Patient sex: M
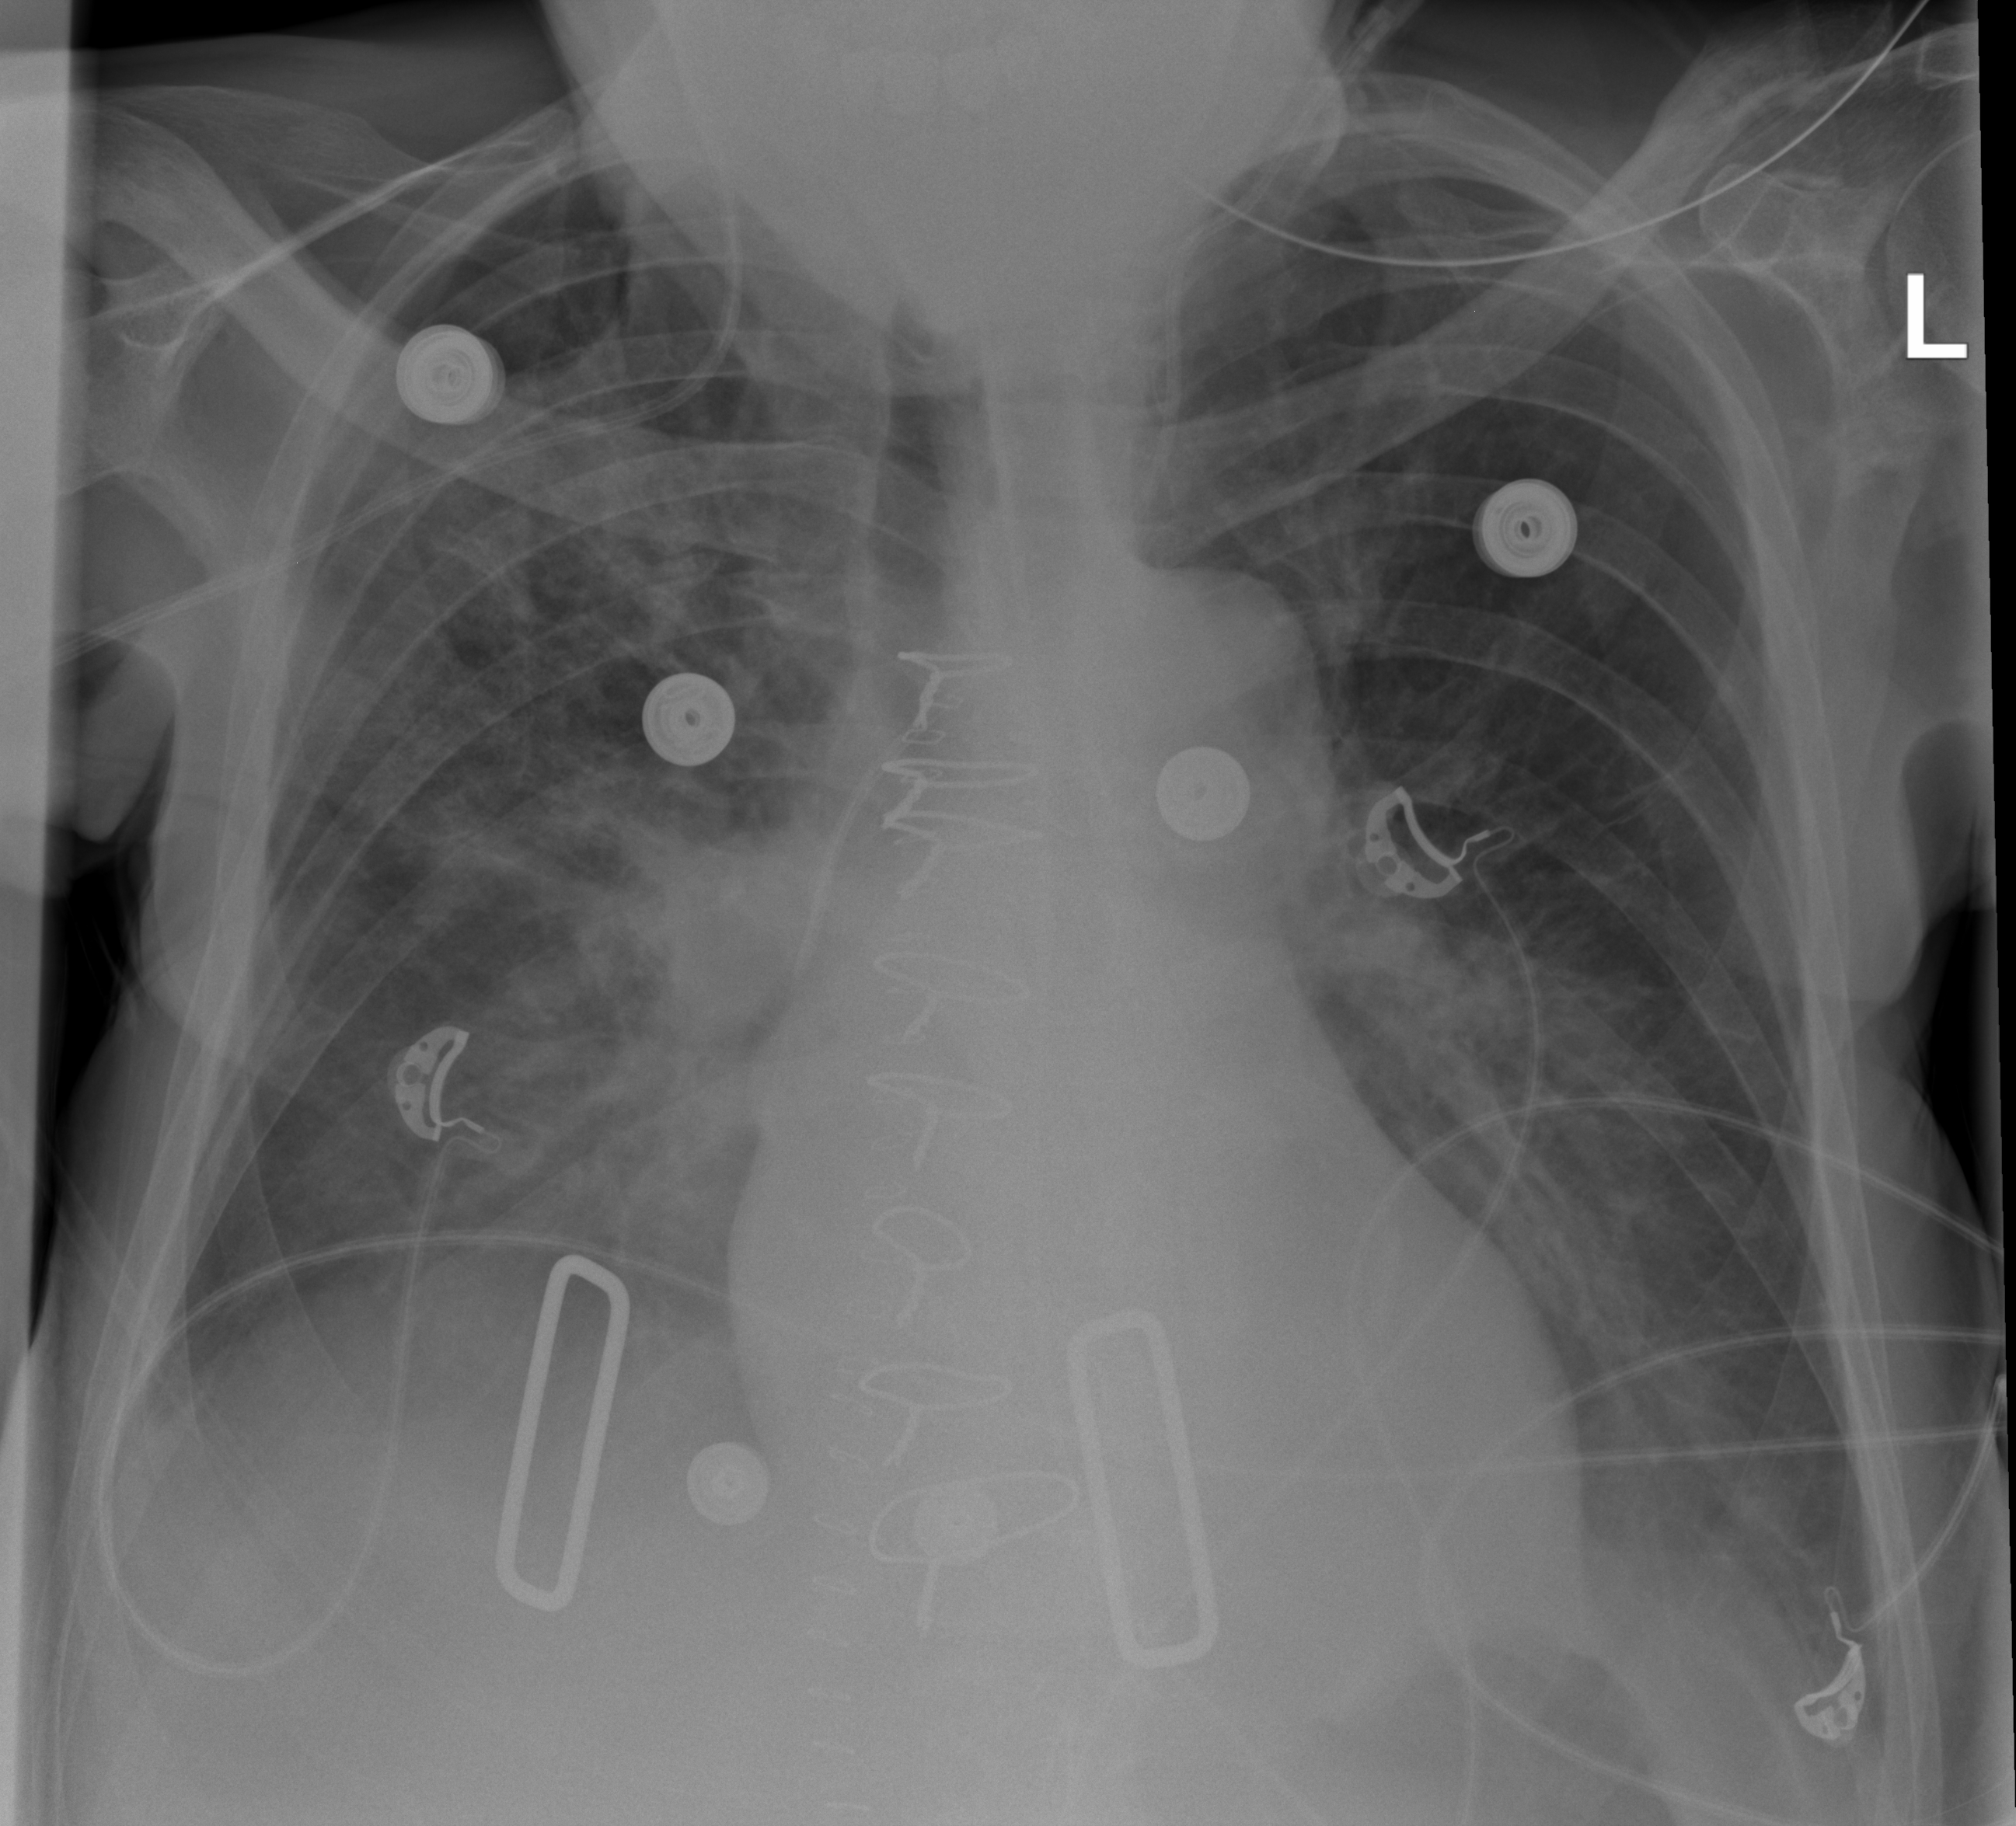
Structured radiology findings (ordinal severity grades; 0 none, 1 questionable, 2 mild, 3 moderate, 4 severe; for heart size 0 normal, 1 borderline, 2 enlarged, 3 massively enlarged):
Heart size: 1
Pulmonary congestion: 2
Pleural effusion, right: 3
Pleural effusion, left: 2
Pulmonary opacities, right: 3
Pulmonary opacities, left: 3
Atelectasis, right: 3
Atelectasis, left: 2